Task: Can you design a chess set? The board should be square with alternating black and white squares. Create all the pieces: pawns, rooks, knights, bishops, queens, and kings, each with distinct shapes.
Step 1726:
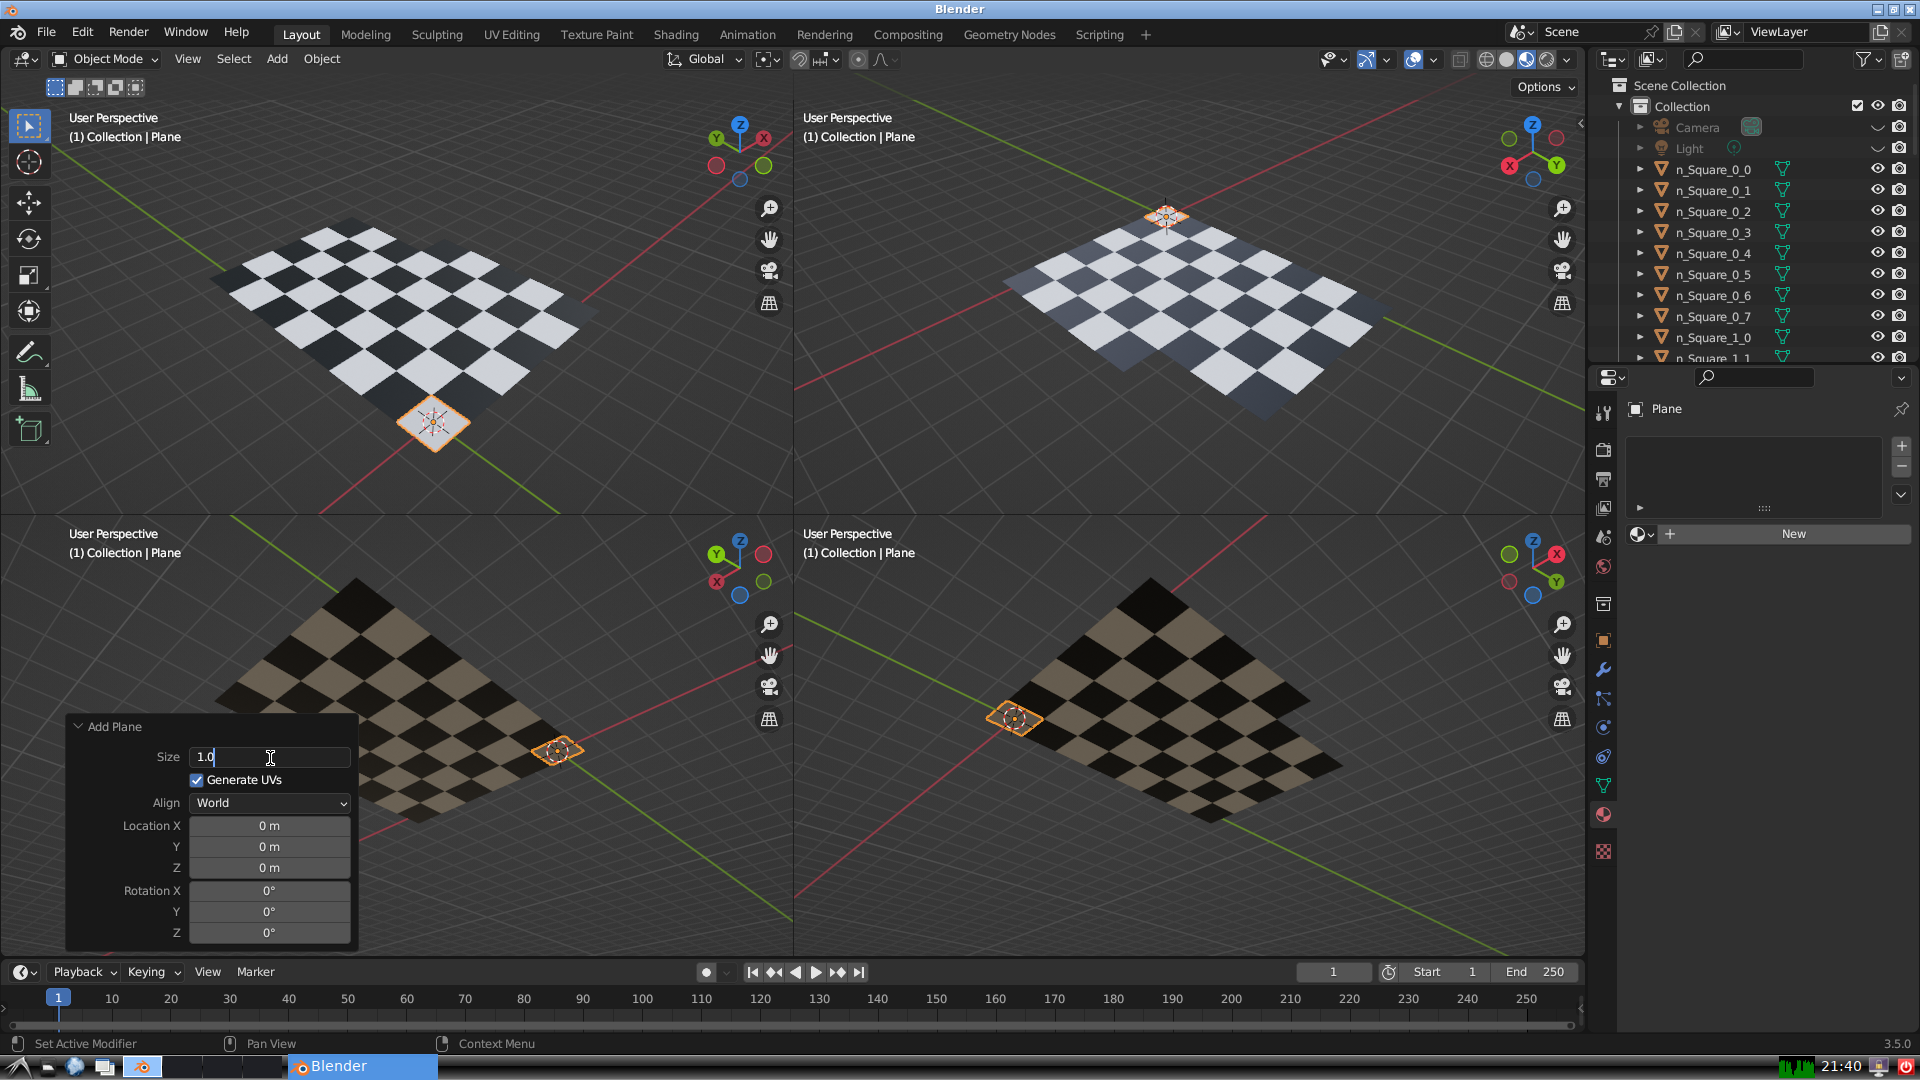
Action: {"key_press": ['Return']}